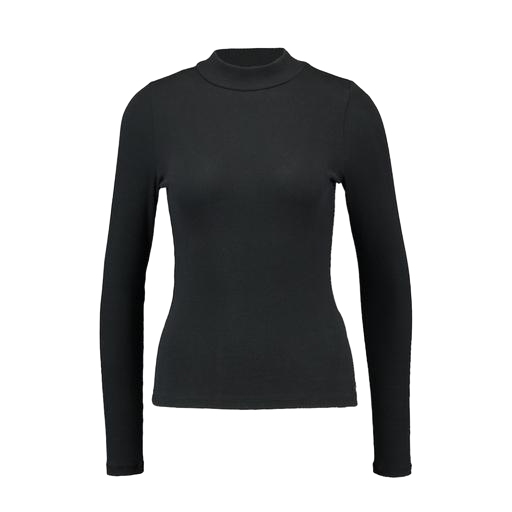
high-neck ribbed-jersey t-shirt, high-neck top, black women's long sleeve t-shirt, white background